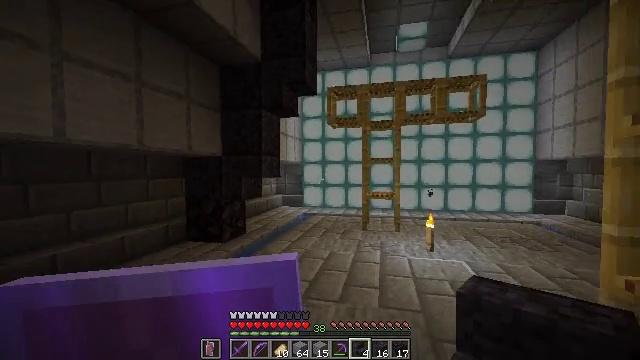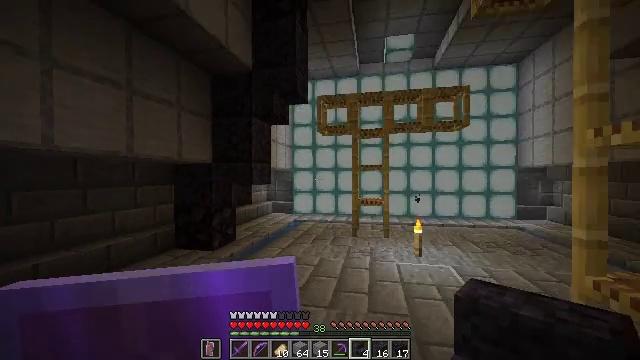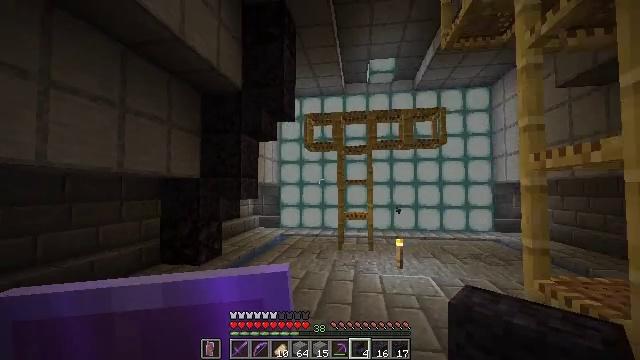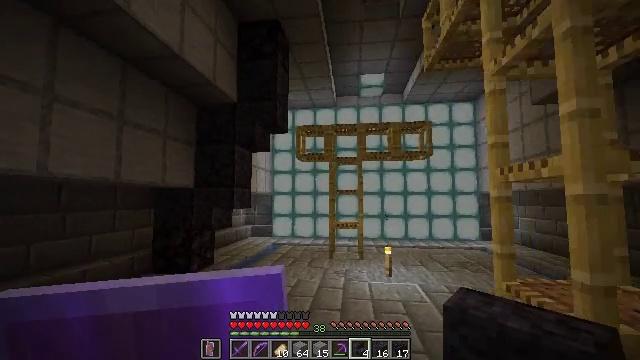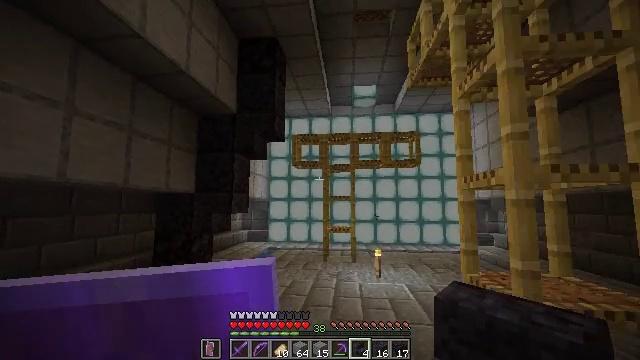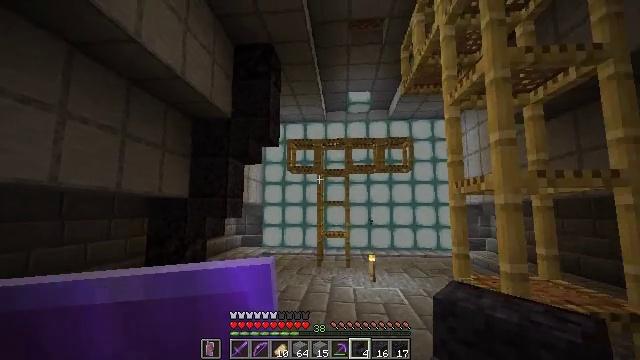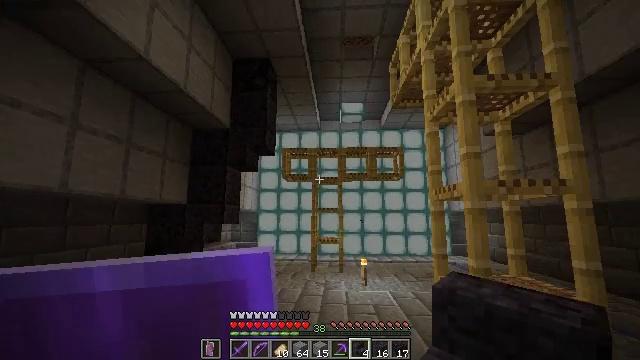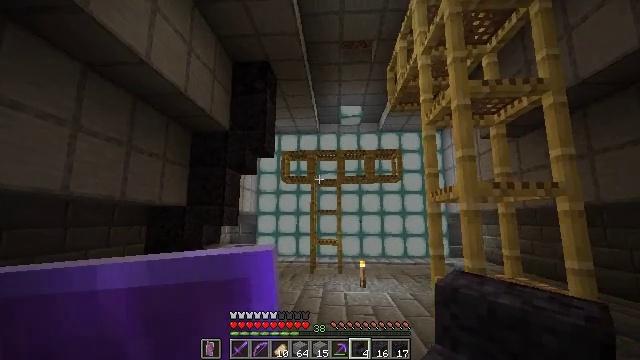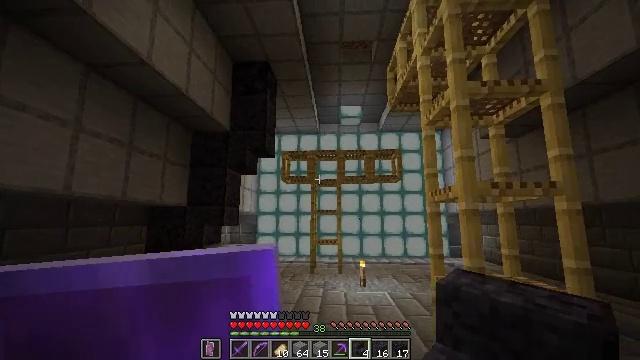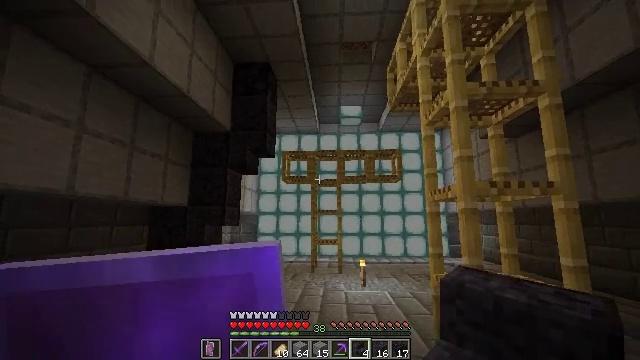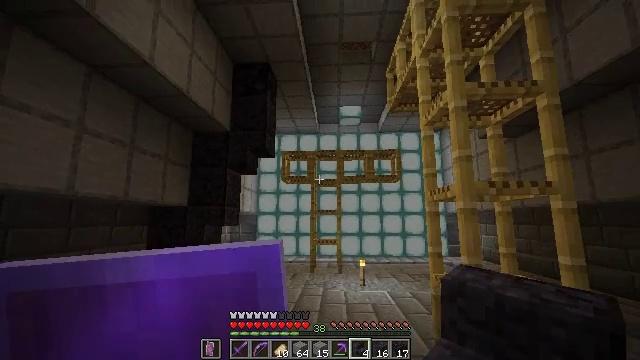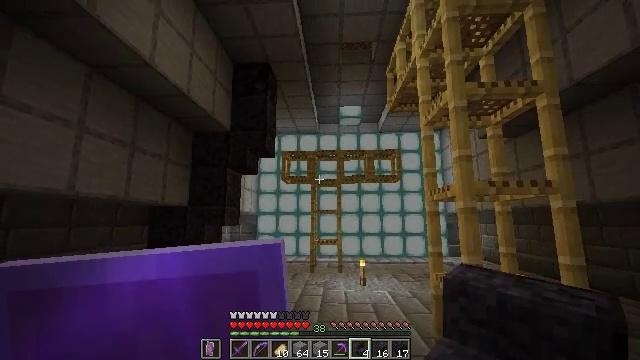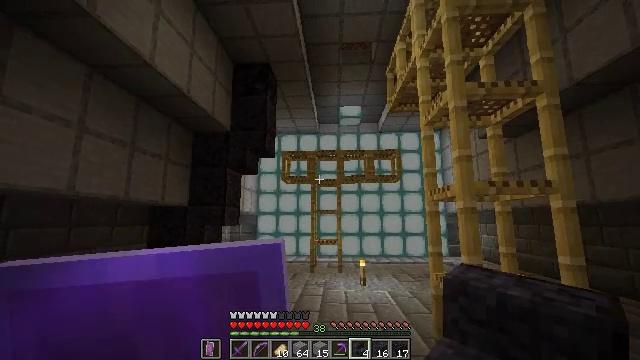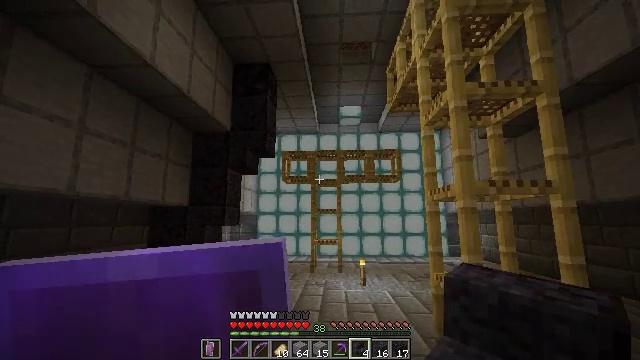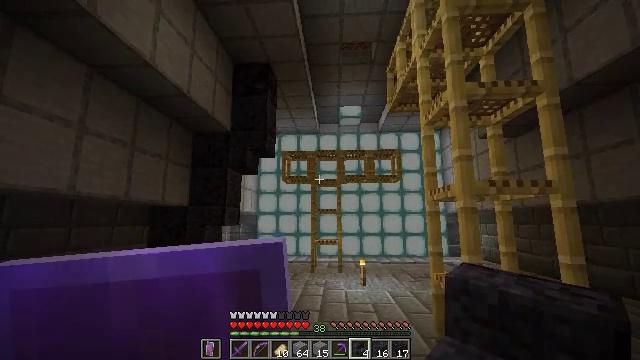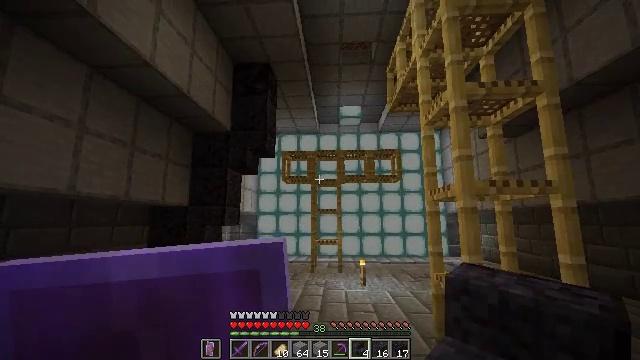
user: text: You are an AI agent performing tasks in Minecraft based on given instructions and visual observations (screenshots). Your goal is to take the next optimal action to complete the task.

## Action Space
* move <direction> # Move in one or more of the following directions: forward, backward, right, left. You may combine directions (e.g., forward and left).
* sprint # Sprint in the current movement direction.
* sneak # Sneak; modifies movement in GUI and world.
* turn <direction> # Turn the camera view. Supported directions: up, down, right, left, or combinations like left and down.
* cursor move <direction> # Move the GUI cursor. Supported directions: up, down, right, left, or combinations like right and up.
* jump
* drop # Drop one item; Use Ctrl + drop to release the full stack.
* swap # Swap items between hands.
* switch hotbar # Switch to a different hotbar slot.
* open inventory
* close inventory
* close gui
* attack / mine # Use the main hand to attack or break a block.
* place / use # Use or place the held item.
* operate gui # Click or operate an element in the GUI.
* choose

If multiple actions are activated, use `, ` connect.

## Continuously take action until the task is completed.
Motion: motion action
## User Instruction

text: Mine polished blackstone blocks.
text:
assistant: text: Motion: move back, turn right and up
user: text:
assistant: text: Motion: move back, turn right and up
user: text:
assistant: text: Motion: move back, turn right and up
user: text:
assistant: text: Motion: move back, turn up
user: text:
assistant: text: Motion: move back, turn right and up
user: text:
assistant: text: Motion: turn right and up
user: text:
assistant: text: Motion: no_op
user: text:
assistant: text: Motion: no_op
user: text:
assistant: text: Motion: no_op
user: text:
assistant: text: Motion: no_op
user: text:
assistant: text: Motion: no_op
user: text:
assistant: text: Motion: no_op
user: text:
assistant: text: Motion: no_op
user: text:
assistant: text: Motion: no_op
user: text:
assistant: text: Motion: no_op
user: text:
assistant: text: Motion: move left
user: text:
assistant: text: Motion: move left
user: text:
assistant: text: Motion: move left
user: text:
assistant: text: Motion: move left
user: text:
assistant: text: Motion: move left
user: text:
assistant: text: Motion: move left
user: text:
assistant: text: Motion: no_op
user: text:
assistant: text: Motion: no_op
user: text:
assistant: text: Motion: no_op
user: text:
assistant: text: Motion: no_op
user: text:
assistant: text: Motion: no_op
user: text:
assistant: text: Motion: no_op
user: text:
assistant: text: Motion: no_op
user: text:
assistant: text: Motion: no_op
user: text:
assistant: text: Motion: no_op